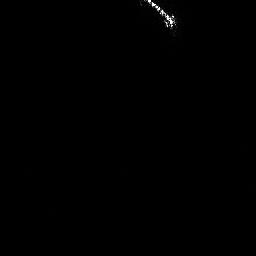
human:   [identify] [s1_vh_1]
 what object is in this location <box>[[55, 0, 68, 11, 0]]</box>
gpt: <ref>1 medium ship at the top</ref>